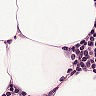
Metastatic tissue present: no